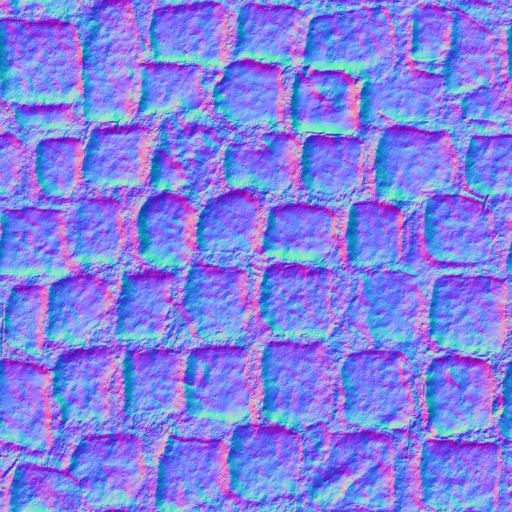
cobblestone pavement paving stones